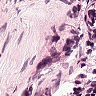
Metastatic tissue present: no